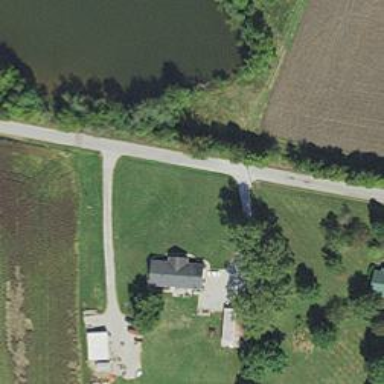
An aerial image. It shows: Driveway.